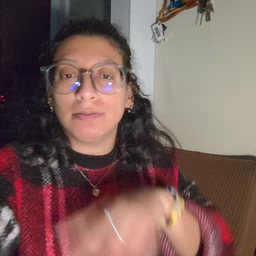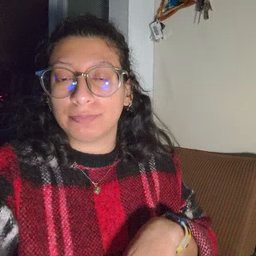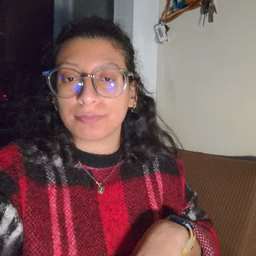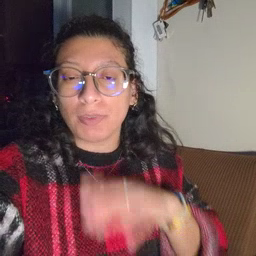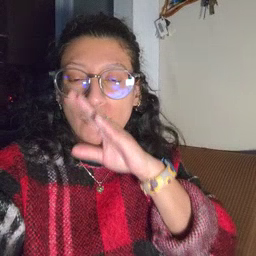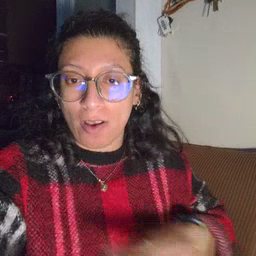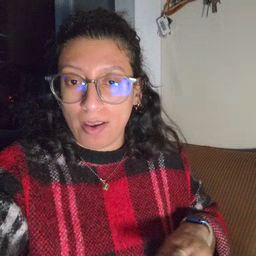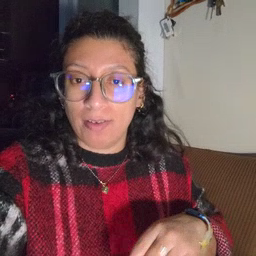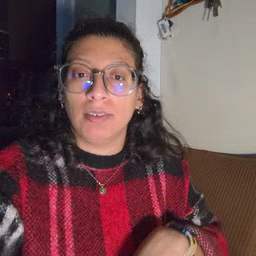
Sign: quiet